Question: Probably the silliest question you've seen today, but I can't figure out how I can reach the off-screen cells, so i can customize them (In the designer)
How can I customize the 4th cell in section 2 (or anything below, not visible):

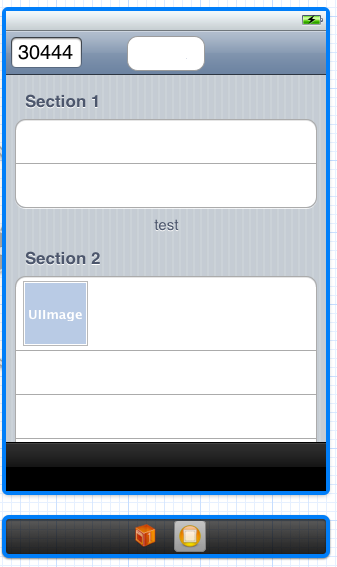
Answer: You can simply select the table view and then scroll using a scroll wheel or touchpad.